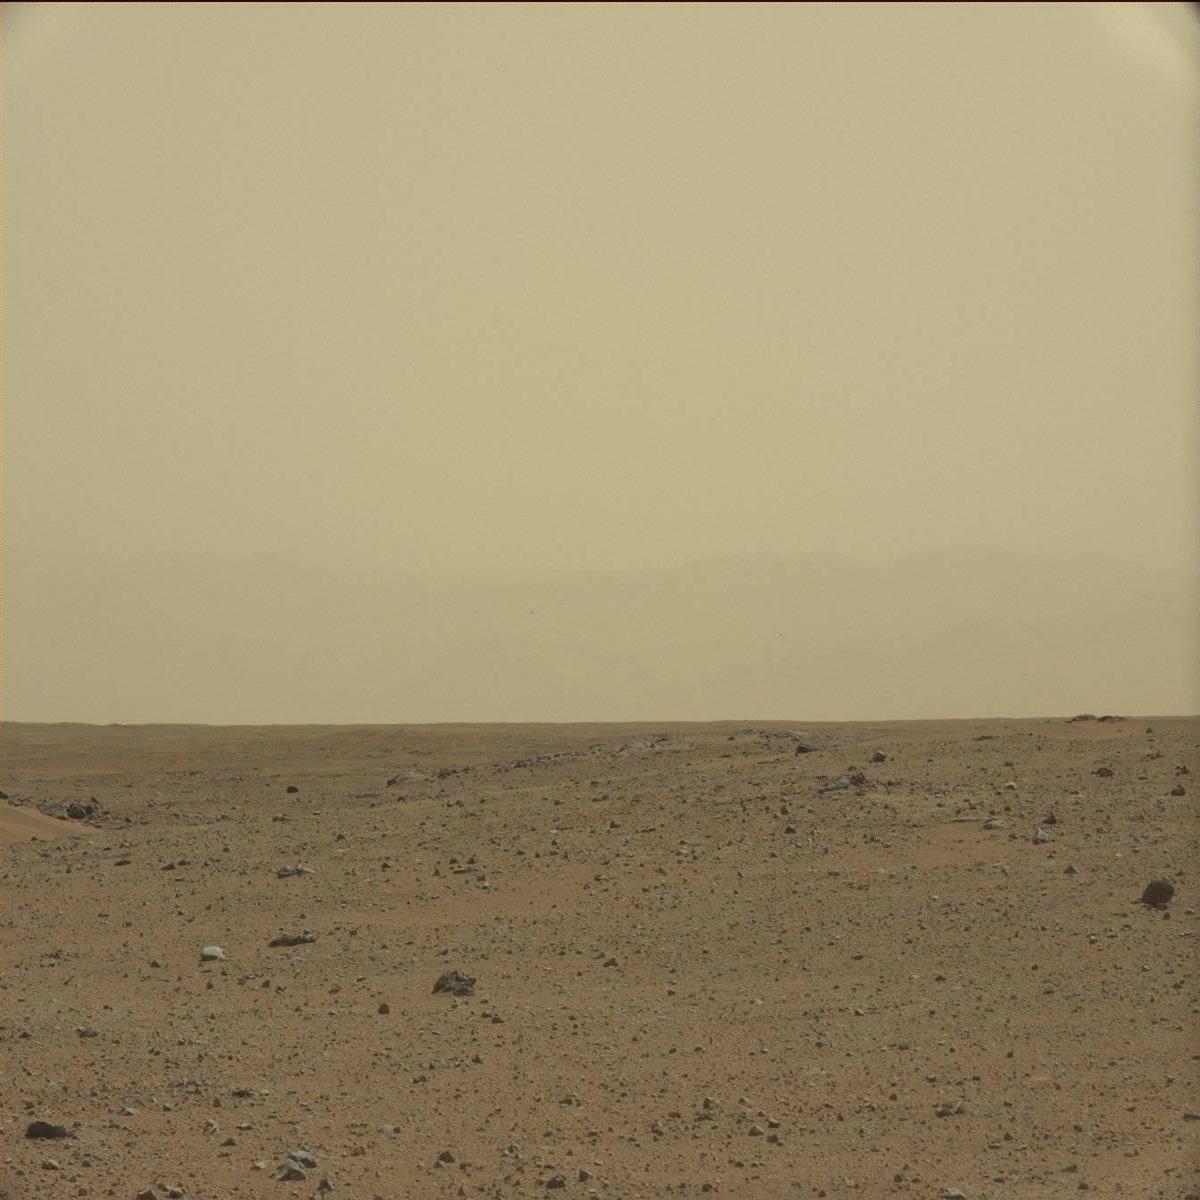
Terrain classes present: Bedrock, Ridge, Rock, Sand / Soil, Sky